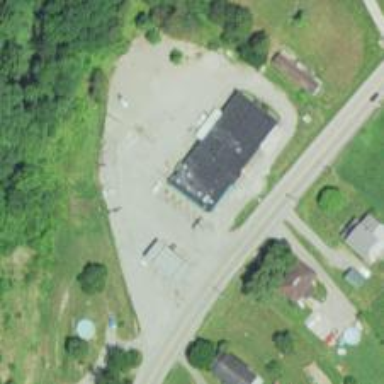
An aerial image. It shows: Convenience shop.